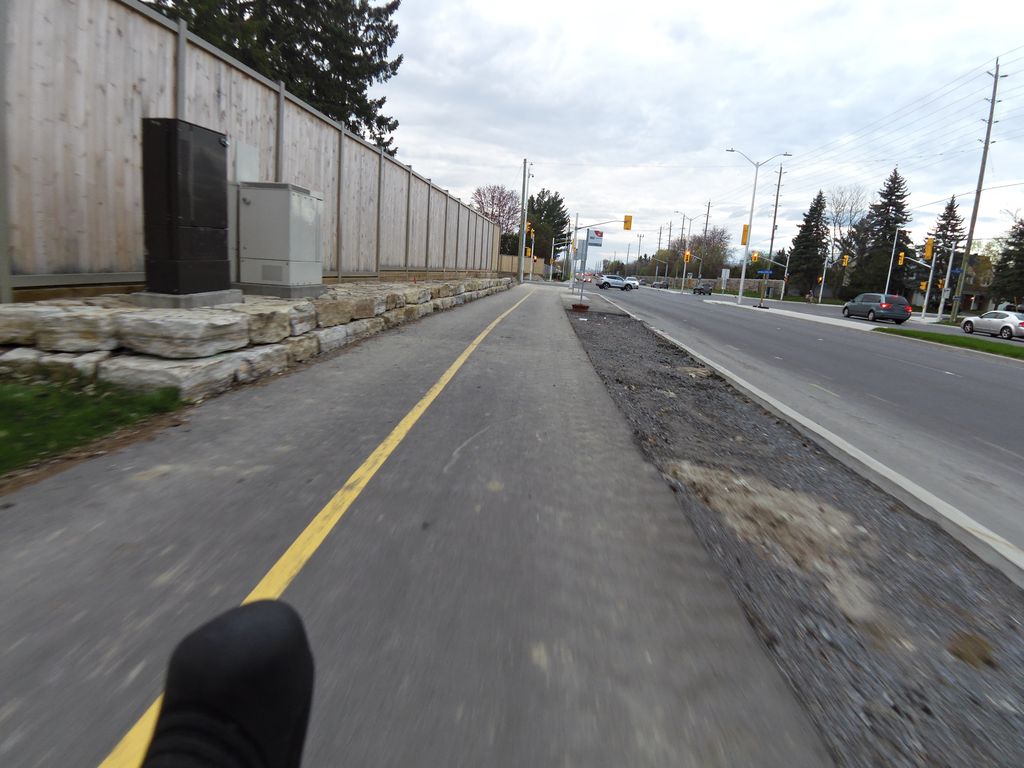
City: ottawa-gatineau